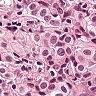
Metastatic tissue present: yes